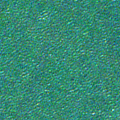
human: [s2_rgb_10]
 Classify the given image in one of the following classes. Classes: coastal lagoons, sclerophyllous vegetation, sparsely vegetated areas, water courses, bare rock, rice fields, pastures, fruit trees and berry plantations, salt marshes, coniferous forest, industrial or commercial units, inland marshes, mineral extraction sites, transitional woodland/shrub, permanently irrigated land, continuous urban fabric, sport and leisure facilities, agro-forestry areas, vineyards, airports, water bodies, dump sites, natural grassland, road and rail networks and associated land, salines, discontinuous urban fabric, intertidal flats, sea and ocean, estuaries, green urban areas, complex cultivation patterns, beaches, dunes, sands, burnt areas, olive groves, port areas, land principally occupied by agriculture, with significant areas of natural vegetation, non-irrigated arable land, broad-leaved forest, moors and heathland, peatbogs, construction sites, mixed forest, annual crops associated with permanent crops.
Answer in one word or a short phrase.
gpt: sea and ocean